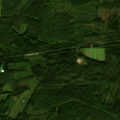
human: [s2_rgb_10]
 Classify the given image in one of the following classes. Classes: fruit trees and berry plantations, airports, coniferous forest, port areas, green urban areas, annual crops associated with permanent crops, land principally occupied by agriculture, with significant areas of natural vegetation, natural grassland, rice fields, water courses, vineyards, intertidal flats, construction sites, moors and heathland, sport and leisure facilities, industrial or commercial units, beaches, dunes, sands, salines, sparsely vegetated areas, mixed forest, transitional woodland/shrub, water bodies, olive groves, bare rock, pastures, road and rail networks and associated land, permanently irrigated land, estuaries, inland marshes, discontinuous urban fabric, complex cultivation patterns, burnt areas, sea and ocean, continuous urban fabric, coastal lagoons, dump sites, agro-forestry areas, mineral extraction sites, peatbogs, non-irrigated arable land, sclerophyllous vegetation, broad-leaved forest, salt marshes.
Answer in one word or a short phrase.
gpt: coniferous forest, mixed forest